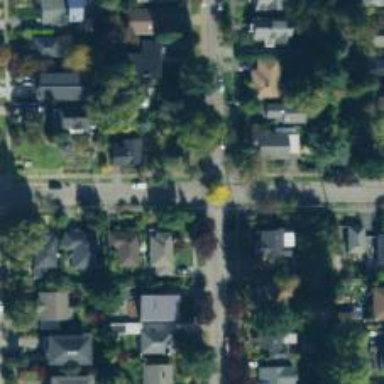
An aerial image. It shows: Residential road with separate sidewalk.